Aerial crown-view tile of a tropical tree (Barro Colorado Island, Panama), acquired 20250915:
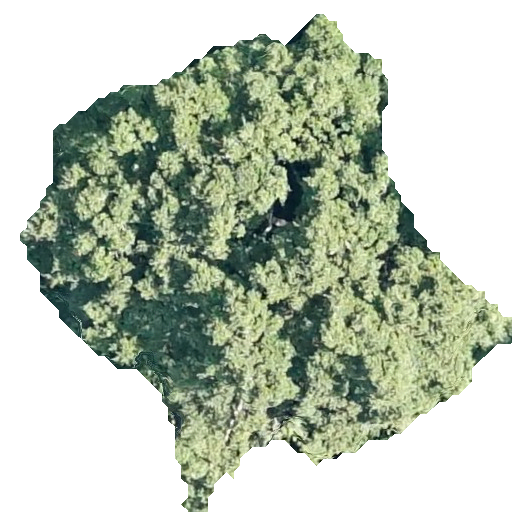
Species: Brosimum alicastrum
GBIF accepted scientific name: Brosimum alicastrum
Crown area: 198.115 m²